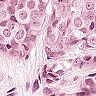
Metastatic tissue present: yes